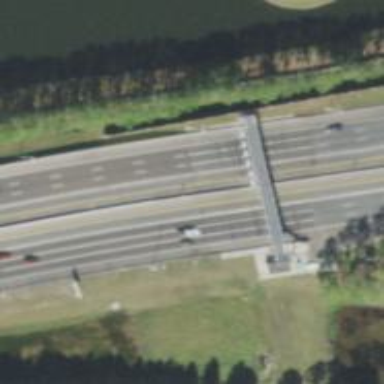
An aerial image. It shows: Toll gantry on the road.